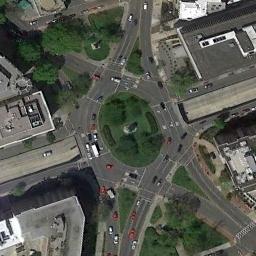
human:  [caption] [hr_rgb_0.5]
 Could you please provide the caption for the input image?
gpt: There are many moving and waiting vehicles at the roundabout, And there are some buildings and some trees and a few lawns around the roundabout .

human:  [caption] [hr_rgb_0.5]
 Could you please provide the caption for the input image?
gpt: There are many cars at the roundabout .

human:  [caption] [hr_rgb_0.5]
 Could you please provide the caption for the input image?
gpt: The roundabout with some exits and entrances is in the commercial area and some cars are driving on the roundabout .

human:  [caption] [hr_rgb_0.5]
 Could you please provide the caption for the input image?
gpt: The roundabout is next to buildings and trees .

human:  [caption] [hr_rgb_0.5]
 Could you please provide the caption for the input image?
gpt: There are some buildings and green trees beside the roundabout .